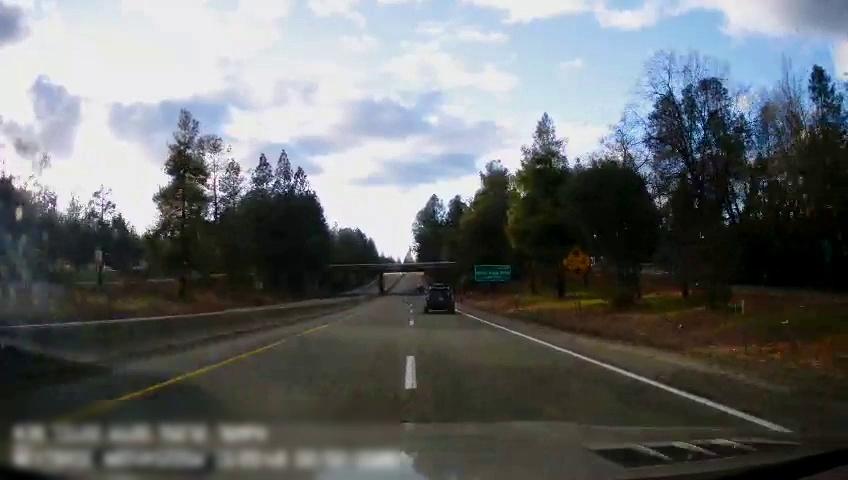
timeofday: Day
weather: Sunny
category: Drivable Space
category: Drivable Space
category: Drivable Space
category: Vehicles | SUV
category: Lanes | Alternate Lane
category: Lanes | Current Lane
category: Lanes | Alternate Lane
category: Traffic | Signs
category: Traffic | Signs